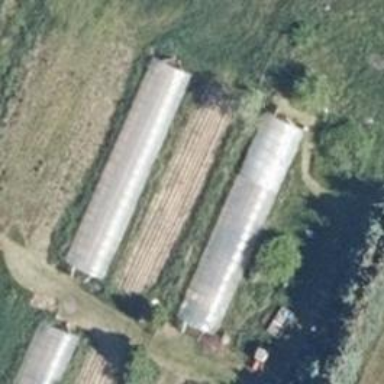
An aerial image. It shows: Greenhouse.